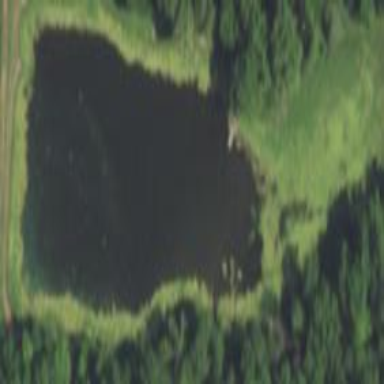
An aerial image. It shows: Serene pond surrounded by nature.